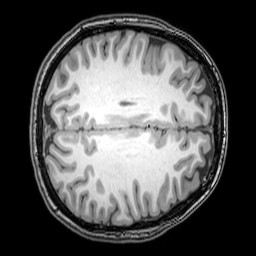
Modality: T1w
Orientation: axial
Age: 23
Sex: female
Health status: healthy
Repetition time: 0.081 s
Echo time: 0.037 s